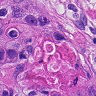
Metastatic tissue present: yes